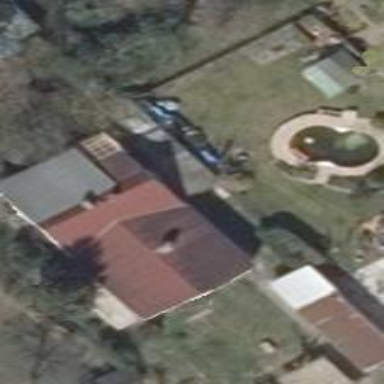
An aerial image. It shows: Detached building with gabled roof.